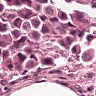
Metastatic tissue present: yes